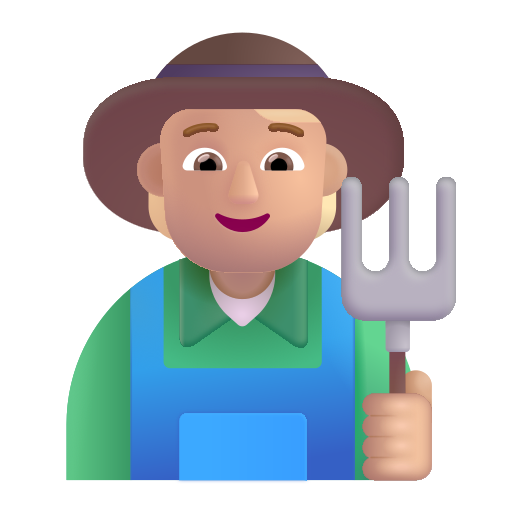
farmer color  light